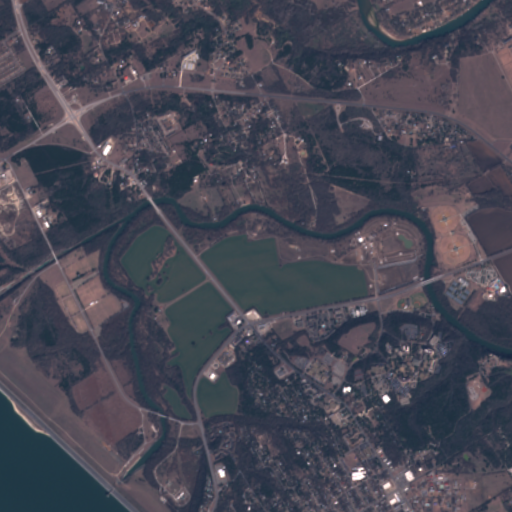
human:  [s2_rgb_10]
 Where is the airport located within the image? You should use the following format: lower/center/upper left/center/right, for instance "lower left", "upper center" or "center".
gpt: The airport is located in the upper left of the image.
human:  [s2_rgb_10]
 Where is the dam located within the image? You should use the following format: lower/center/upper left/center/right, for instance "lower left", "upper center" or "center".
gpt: The dam is located in the lower left of the image.
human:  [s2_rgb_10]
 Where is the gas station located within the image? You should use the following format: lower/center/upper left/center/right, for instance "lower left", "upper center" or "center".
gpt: The gas station is located in the lower right of the image.
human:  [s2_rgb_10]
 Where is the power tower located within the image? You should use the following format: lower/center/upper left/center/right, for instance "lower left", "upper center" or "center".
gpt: The power tower is located in the lower right of the image.
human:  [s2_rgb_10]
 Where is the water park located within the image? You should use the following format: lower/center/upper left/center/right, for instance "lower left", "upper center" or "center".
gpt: The water park is located in the center right of the image.
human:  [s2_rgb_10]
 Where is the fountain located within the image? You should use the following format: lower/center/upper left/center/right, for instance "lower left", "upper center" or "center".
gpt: The fountain is located in the center of the image.
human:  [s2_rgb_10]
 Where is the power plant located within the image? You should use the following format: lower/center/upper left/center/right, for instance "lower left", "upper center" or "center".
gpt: There is no power plant in the image.